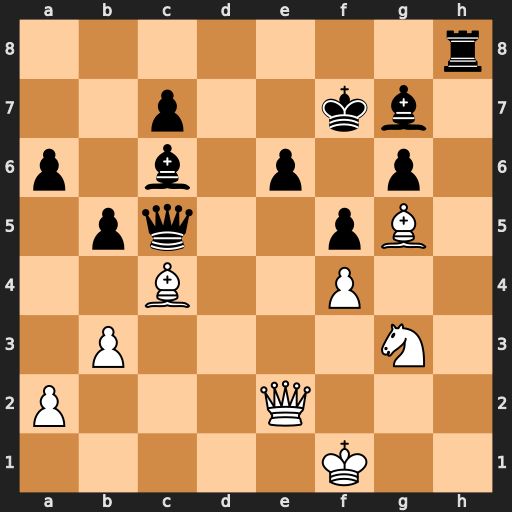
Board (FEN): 7r/2p2kb1/p1b1p1p1/1pq2pB1/2B2P2/1P4N1/P3Q3/5K2
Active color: w
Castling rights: -
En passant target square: -
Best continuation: Qxe6+ Kf8 Qf7#